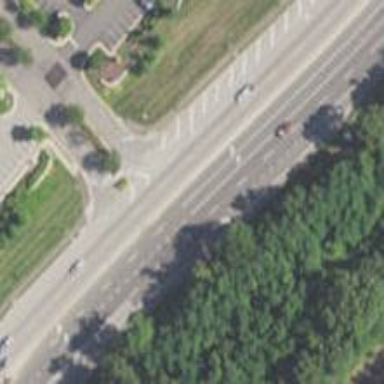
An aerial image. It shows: Marked crossing on the road.